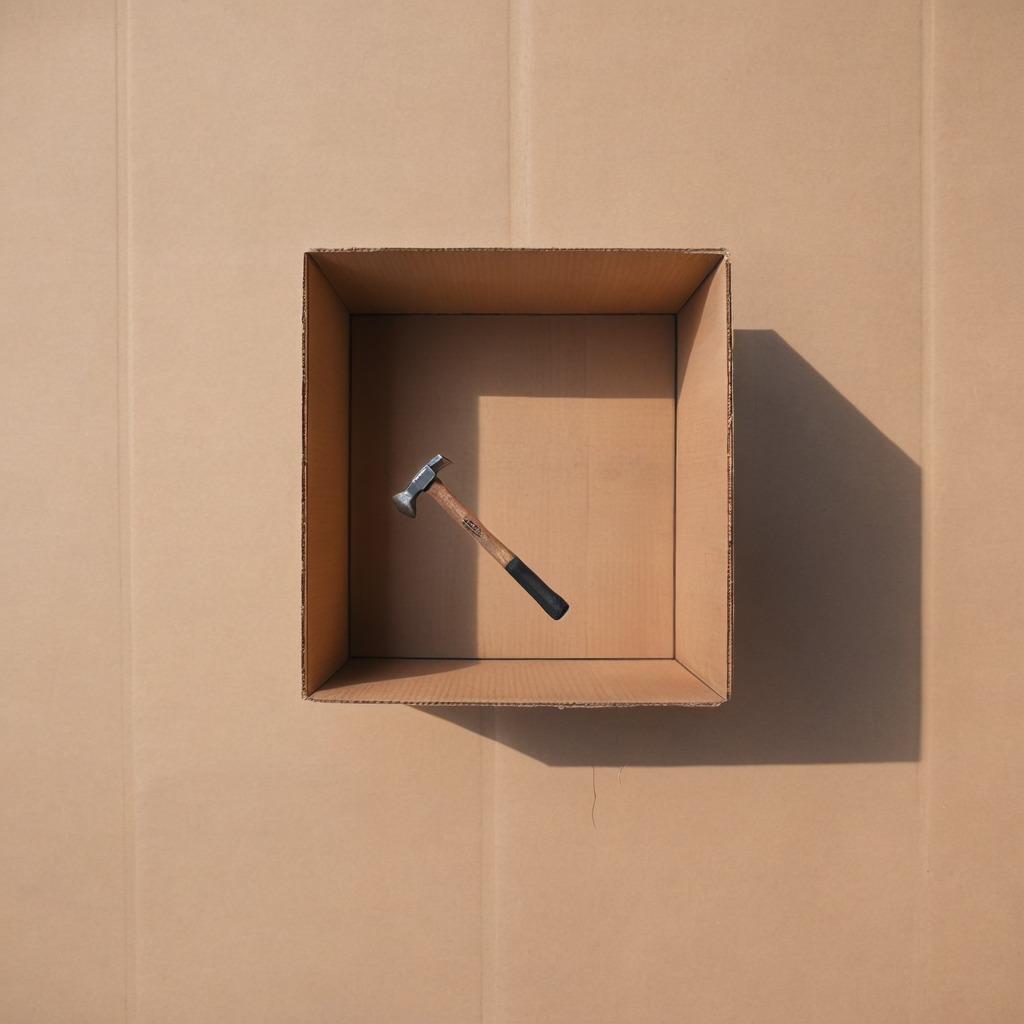
A hammer is lying on a clean dry cardboard box surface in an outdoor workshop during daytime bright natural light soft shadows slightly creased but